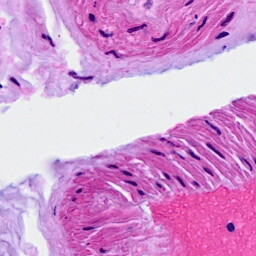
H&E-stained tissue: Breast